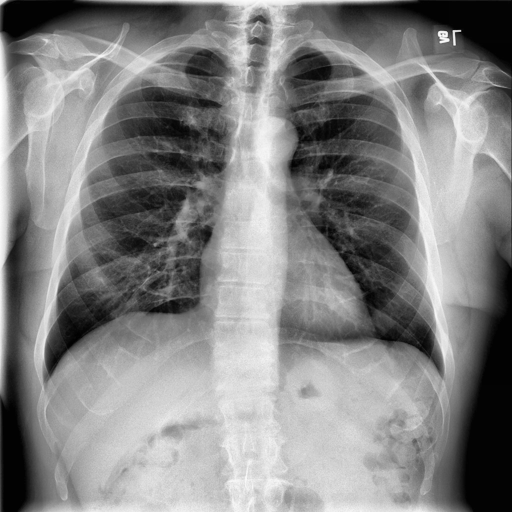
Finding: NORMAL